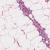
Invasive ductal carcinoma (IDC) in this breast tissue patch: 1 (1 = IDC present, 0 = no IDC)